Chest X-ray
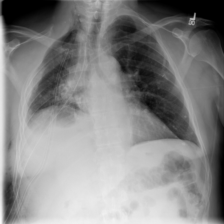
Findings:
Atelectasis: negative
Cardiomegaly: negative
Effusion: negative
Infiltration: negative
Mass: negative
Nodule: positive
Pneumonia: negative
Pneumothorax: negative
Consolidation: negative
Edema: negative
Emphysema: negative
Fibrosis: negative
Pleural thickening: negative
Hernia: negative